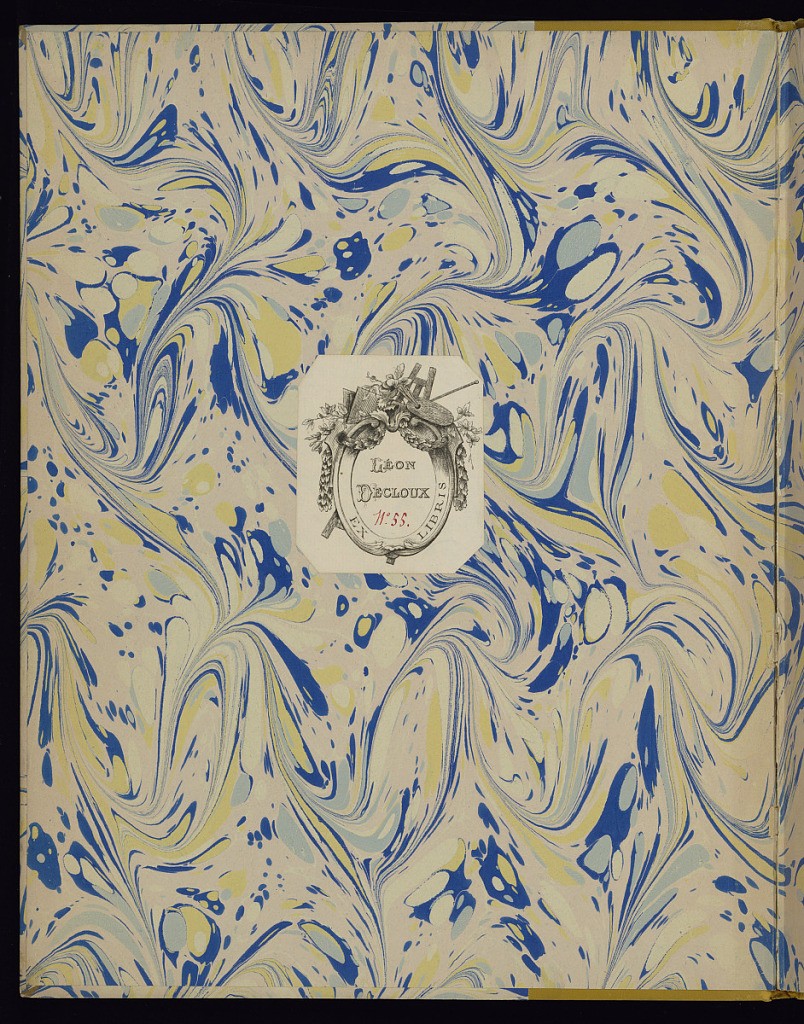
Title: Album of Prints: Fountains Designed by François Boucher
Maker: François Boucher, French, 1703–1770
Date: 1736
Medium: Bound volume of engraving on paper
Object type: Album
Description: Album of prints containing prints of rocaille fountains.